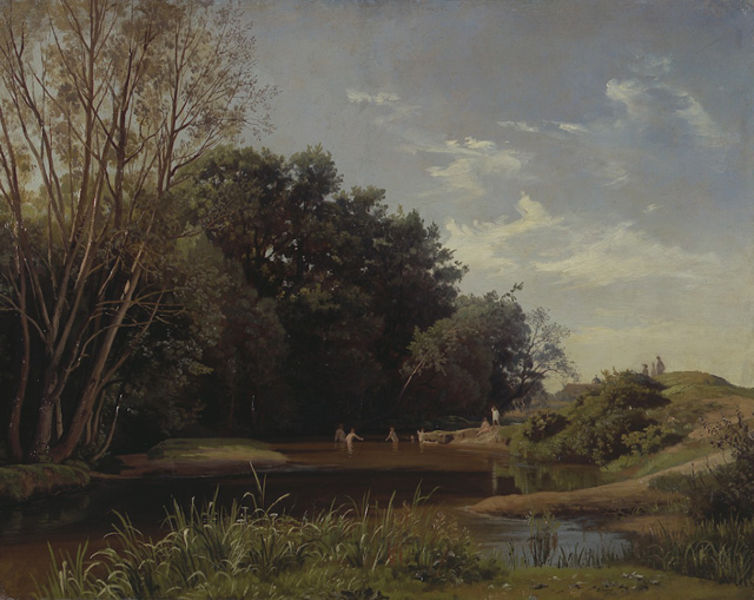
Titel: An der Alb III
Künstler: Johann Wilhelm Schirmer
Standort: Karlsruhe
Institution: Staatliche Kunsthalle Karlsruhe
Schlagwörter: akt, baum, berg, blau, blätter, dunkel, gemälde, himmel, laub, mann, nackt, schatten, wasser, weiß, wolken, baden, badende, bäume, fluss, frauen, gelb, grün, himmerl, kirchturm, landschaft, menschen, ocker, sand, see, stadt, teich, ufer, äste, abend, blume, blumen, braun, frau, grau, hell, hintergrund, licht, männer, schwarz, dach, gras, haus, rasen, rot, weg, wiese, wolke, beige, gesellschaft, leute, malerei, naive malerei, mensch, stein, steine, bild, öl, ast, bach, baumstamm, birke, deich, erde, gräser, halme, horizont, häuser, hügel, natur, pappel, schilf, spiegelung, stamm, strauch, weide, zweige, busch, büsche, gebüsch, gewässer, sonne, sträucher, insel, land, realismus, familie, kind, personen, pflanzen, wald, genre, kinder, turm, bewölkt, ruhig, seicht, sommer, strand, wellen, ruhe, naturalismus, zuschauer, jungen, nachmittag, warm, berge, dorf, hecke, halm, landschaftsmalerei, naiv, figuren, böschung, romantik, sandbank, ölgemälde, beobachter, steg, stämme, spielen, realistisch, lciht, stimmung, baumkronen, frühling, grass, waldrand, bad, spiel, waschen, weiden, spaziergang, ideal, badend, schwimmen, moos, lichtung, waten, ferien, real, romantisch, tümpel, nymphen, scwarz, laubbäume, hills, lake, nature, trees, kühl, harmonisch, flauss, schattig, büschel, naturalistisch, grashalm, spaziergänger, schemen, wolkenfetzen, frische, erwachsene, winken, pastorale, kronen, schwimmer, flussufer, lau, erfrischung, furt, nacktbaden, wsser, bade, lorraine, naclt, schwimmende, eolken, backt, wolkwn, äster, idealistisch, bandende, 19. jahrhundert, wisen, nackte menschen, dunkeöl, 19., blauker himmel, relaxing, nackze, spieöl, flaches flussbett, bedende, hufer, wolken'hügel, dab, oak tree, +sommer, nude people taking a swim, park